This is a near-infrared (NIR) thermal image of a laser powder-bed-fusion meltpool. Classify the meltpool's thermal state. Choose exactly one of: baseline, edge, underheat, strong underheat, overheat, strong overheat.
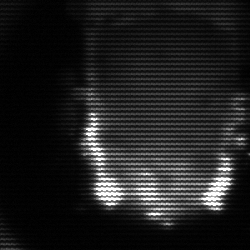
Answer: baseline